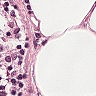
Metastatic tissue present: no